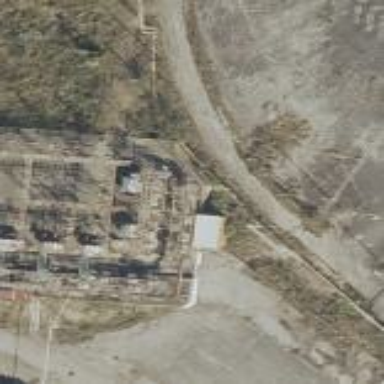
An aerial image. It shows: Industrial power substation surrounded by fence.